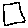
Label: square